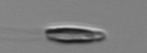
Label: Chrysochromulina